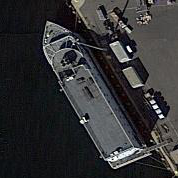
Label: civil